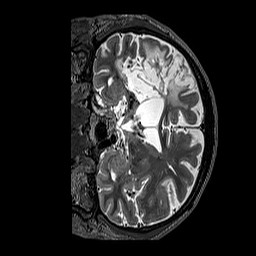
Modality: T2w
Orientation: coronal
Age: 60
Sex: male
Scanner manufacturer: siemens
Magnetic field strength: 3 T
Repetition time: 3.2 s
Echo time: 0.567 s